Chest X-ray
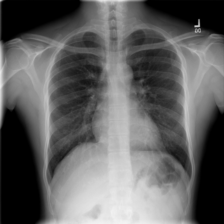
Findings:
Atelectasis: negative
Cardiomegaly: negative
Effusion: negative
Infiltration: negative
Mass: negative
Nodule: negative
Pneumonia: negative
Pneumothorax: negative
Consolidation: negative
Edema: negative
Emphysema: negative
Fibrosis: negative
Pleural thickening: negative
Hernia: negative